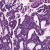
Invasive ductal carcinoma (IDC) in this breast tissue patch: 1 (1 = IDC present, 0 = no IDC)